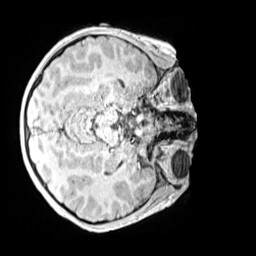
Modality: MP2RAGE
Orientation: axial
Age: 9
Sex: male
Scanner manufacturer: siemens
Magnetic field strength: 3 T
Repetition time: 4 s
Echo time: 0.00299 s